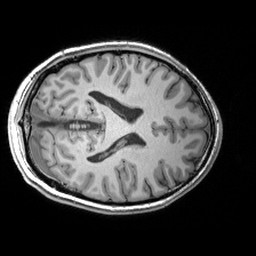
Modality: T1w
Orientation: axial
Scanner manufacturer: siemens
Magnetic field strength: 3 T
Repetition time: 2.53 s
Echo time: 0.00299 s